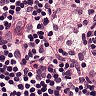
Metastatic tissue present: no